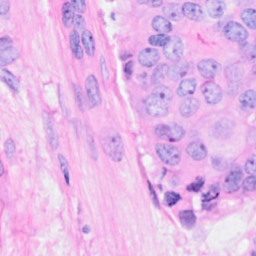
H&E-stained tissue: Breast